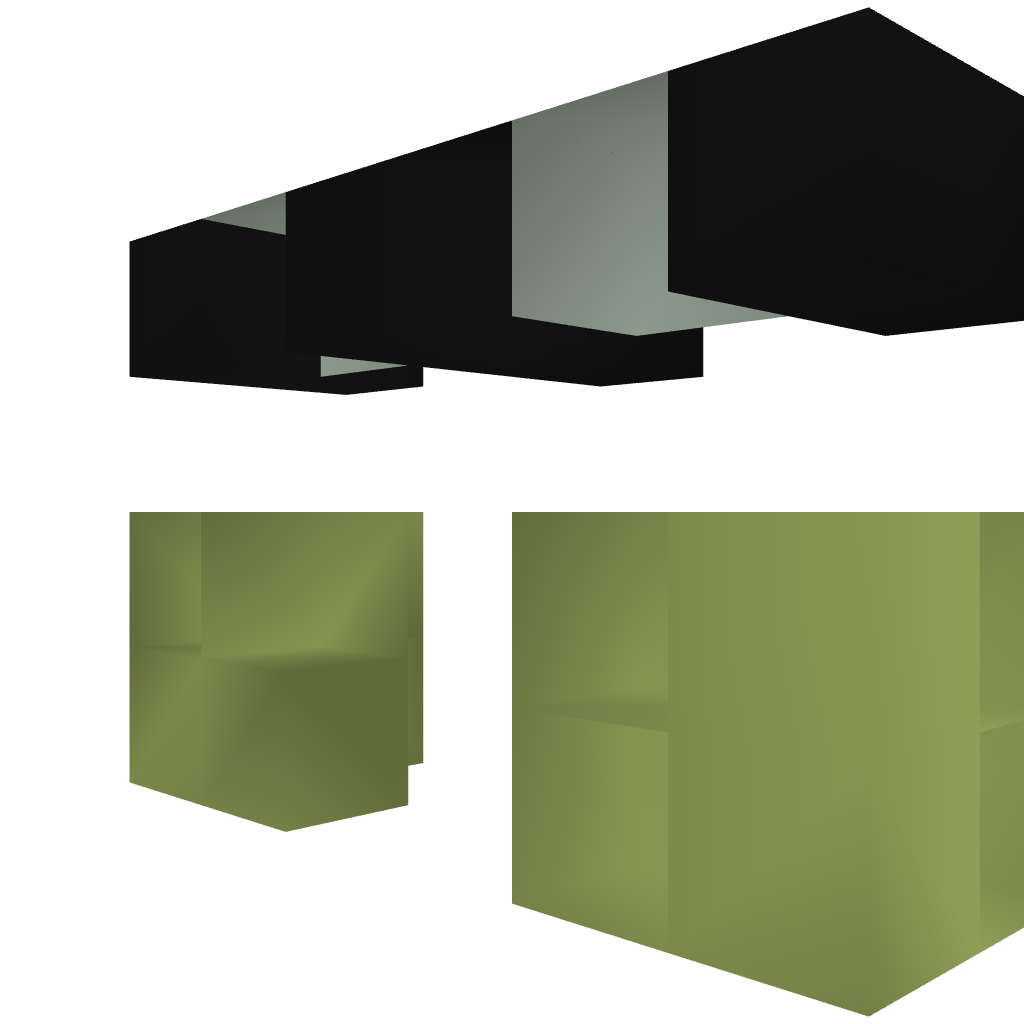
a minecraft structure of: Secret Door 2x2